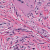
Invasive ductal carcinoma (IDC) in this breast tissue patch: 0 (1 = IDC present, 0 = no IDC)